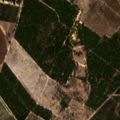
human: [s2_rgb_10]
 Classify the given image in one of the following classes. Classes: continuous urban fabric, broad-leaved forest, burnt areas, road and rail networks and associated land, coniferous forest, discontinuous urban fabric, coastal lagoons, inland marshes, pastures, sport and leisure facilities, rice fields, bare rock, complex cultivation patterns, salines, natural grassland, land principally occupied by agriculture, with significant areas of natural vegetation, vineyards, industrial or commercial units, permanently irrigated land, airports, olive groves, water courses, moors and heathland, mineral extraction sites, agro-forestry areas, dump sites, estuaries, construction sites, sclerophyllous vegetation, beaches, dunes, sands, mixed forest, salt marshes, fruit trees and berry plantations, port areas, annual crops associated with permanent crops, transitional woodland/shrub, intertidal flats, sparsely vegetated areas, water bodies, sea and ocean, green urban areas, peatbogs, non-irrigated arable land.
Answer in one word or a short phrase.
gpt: permanently irrigated land, broad-leaved forest, mixed forest, transitional woodland/shrub